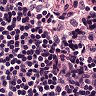
Metastatic tissue present: no